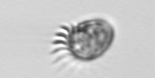
Label: Ciliophora